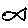
Label: fish